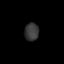
Tissue: lung
Cell type: Epithelial cells
Senescence score: 0.205
Nuclear area (px): 248
Mean DAPI intensity: 55.738